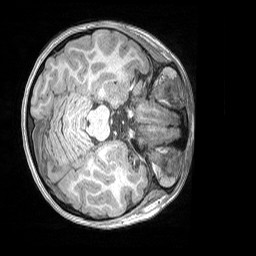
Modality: T1w
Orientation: axial
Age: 9
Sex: female
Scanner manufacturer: siemens
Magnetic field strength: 3 T
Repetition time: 2.53 s
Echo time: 0.00164 s